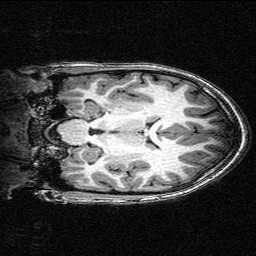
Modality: T1w
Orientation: coronal
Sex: female